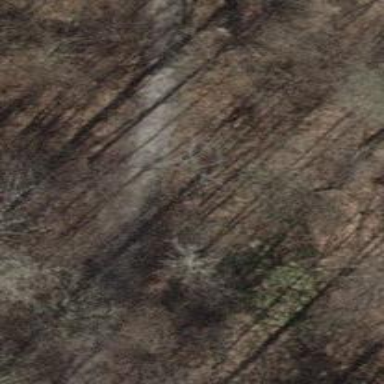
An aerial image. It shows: Gravel path with excellent visibility for trails.